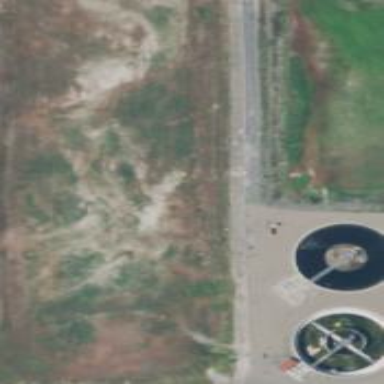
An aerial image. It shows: Image of wastewater.